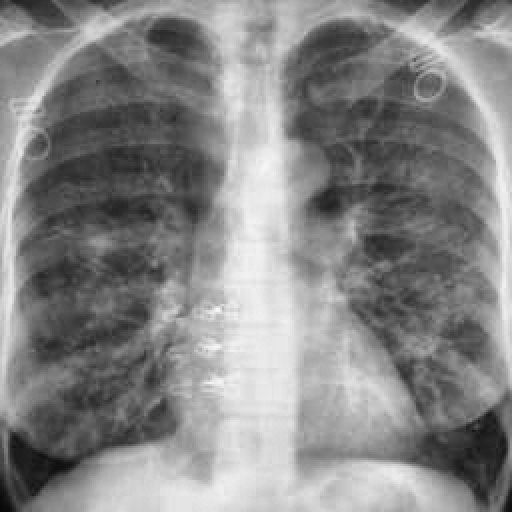
Finding: TUBERCULOSIS